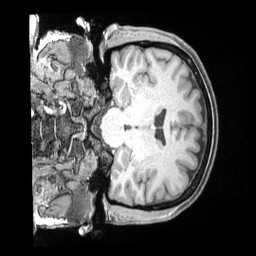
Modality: T1w
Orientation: coronal
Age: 41
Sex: female
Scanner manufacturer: siemens
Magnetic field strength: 3 T
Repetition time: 2 s
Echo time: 0.00211 s